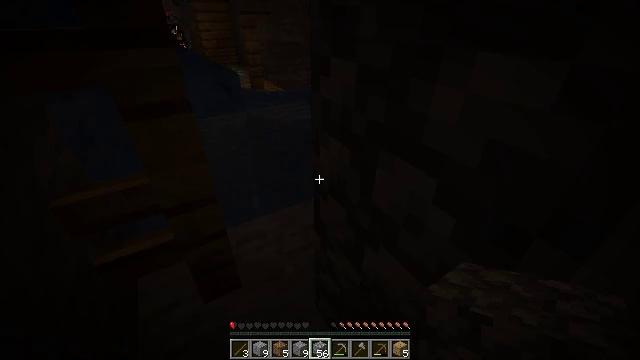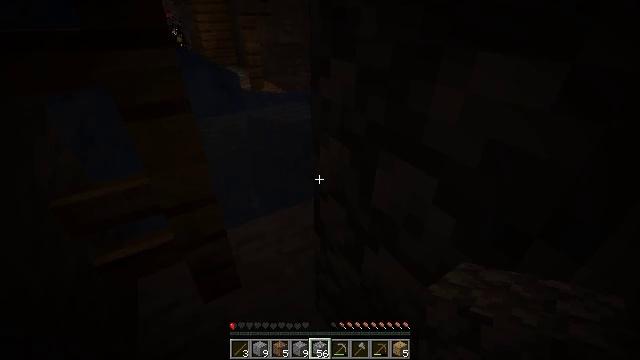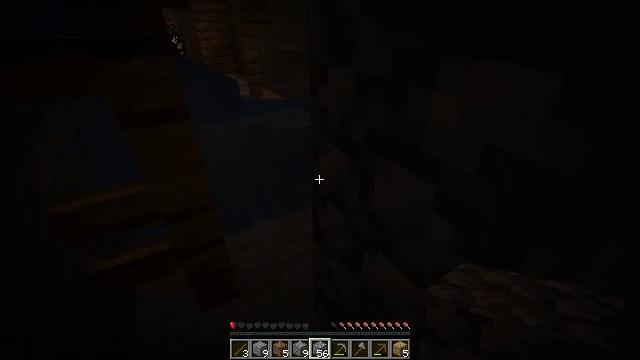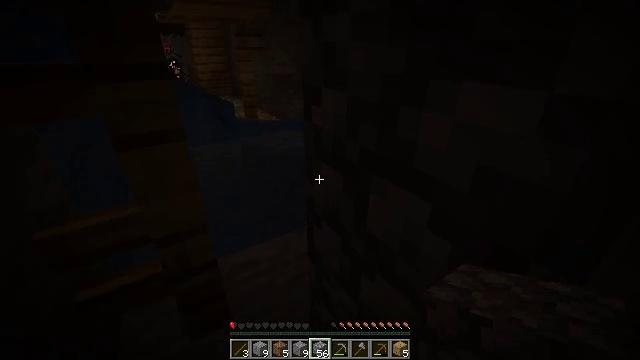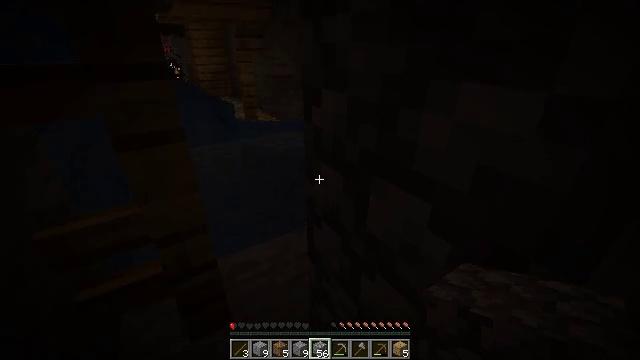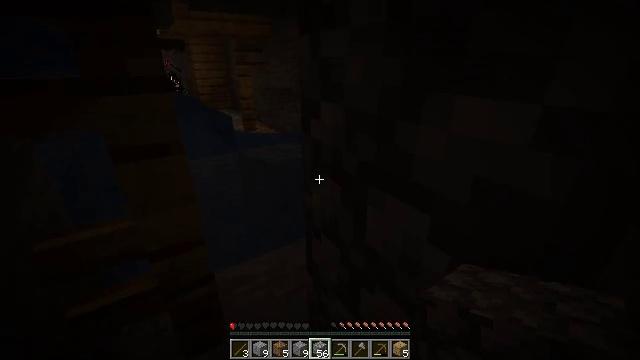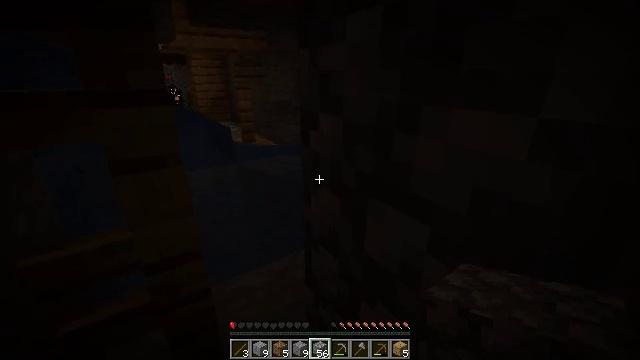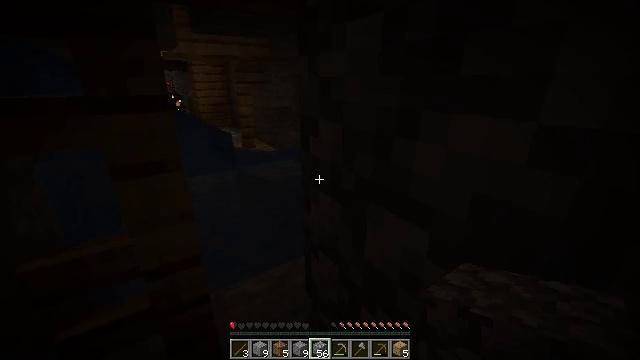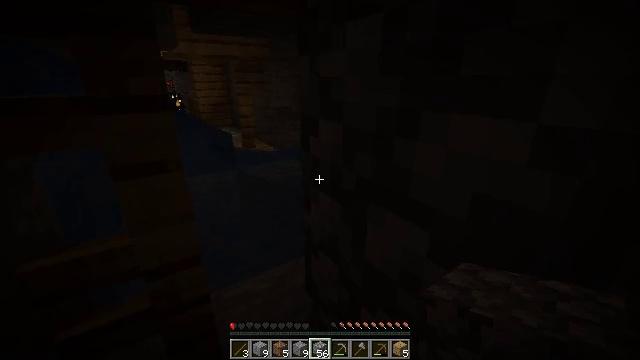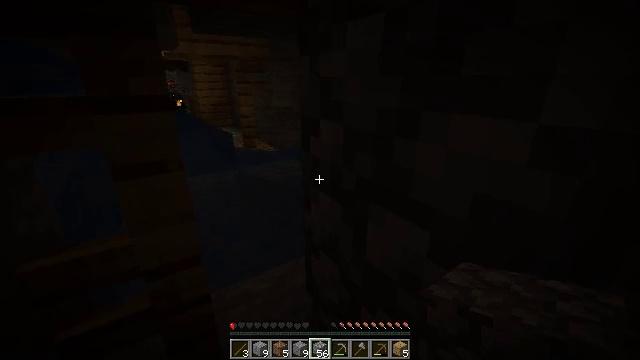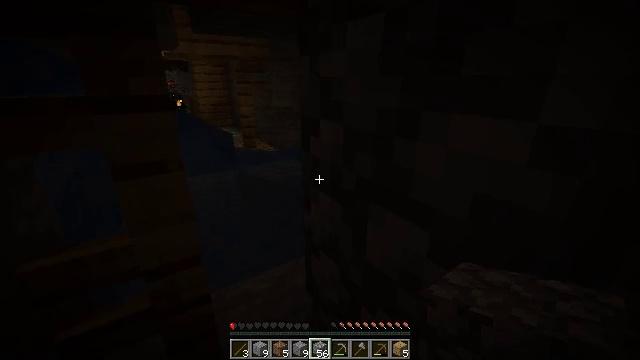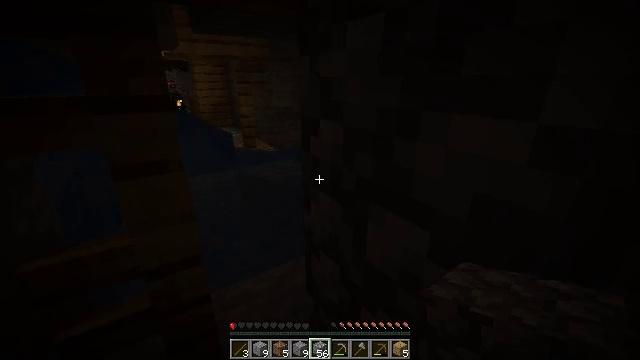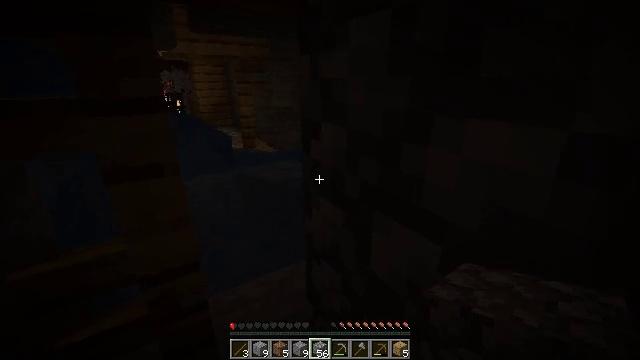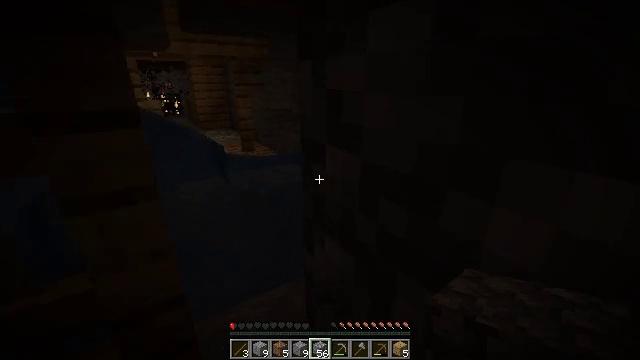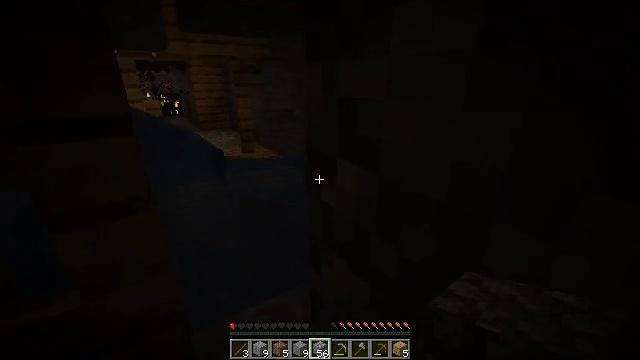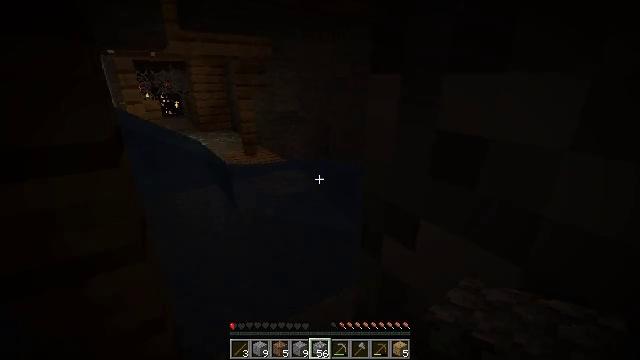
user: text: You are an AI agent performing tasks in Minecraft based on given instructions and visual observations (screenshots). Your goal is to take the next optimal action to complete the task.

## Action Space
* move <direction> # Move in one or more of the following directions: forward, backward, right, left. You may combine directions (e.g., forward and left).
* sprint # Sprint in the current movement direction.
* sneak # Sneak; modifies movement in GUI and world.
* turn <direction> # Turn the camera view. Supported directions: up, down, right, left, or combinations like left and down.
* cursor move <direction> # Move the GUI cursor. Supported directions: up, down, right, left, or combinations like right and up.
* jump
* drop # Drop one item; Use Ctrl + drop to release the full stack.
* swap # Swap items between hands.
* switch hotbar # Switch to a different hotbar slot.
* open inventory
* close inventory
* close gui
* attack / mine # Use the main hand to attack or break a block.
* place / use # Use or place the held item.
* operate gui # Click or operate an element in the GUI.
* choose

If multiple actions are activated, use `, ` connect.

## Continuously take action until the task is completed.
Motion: motion action
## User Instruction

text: Break down the oak fence.
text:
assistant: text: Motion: close inventory
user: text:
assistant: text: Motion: turn up, close inventory
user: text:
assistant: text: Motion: turn right and up
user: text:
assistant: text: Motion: no_op
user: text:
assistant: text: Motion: turn up
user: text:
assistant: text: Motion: turn up
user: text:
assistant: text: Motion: turn up
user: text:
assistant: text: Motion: no_op
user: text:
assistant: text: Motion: no_op
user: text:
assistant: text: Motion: no_op
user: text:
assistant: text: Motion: no_op
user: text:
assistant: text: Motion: move forward
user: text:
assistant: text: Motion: move forward
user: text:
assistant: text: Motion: move forward
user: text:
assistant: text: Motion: move forward
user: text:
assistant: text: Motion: no_op
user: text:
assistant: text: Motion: no_op
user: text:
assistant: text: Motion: no_op
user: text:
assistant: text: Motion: no_op
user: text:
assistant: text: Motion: no_op
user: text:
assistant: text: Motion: no_op
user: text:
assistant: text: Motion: no_op
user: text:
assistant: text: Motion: no_op
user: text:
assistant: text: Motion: no_op
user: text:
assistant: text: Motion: no_op
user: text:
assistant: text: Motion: no_op
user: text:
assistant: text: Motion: no_op
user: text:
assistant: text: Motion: no_op
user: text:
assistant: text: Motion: no_op
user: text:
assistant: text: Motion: no_op